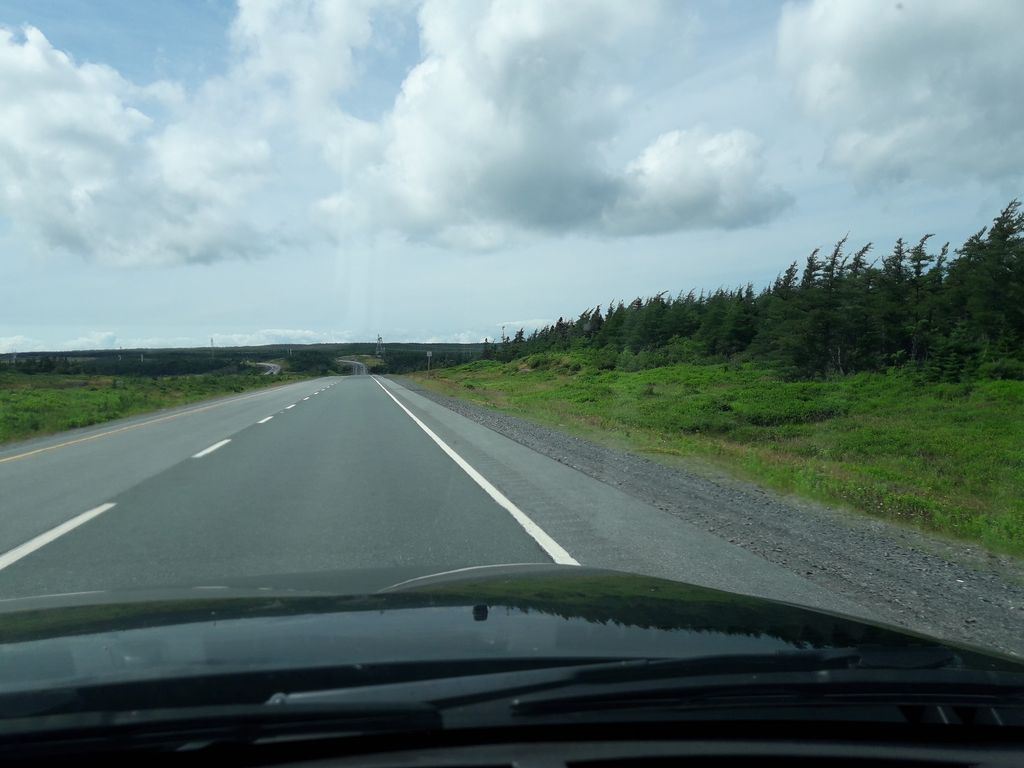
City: st_johns